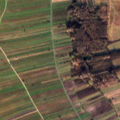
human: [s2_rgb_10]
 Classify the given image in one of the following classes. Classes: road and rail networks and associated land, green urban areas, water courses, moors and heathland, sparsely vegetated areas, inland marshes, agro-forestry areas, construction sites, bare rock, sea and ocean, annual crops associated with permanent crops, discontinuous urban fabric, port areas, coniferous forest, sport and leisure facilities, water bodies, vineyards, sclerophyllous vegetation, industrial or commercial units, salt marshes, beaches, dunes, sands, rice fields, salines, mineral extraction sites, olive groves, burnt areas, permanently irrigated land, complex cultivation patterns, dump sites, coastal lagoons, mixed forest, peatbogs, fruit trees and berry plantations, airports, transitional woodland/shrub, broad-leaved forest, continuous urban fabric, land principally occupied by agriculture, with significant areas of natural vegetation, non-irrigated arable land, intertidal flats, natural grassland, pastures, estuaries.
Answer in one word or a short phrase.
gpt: vineyards, pastures, complex cultivation patterns, land principally occupied by agriculture, with significant areas of natural vegetation